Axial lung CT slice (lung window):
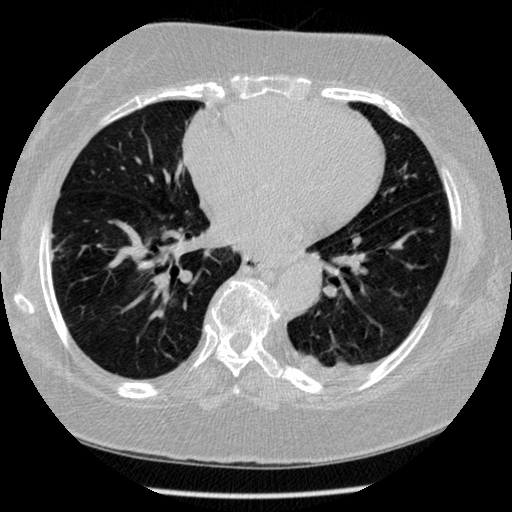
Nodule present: no